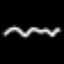
Label: squiggle